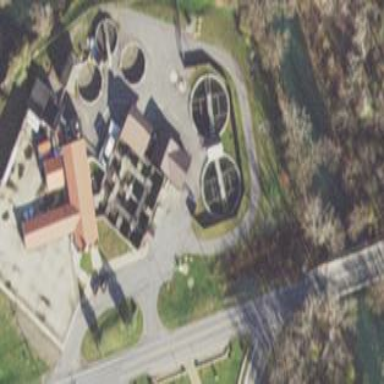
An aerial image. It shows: Wastewater plant.